Question: I have a clean android studio (0.4.5) project where I have added an ImageView for the background. But somehow it isn't working. The image is showing in the designer but on the device.
Do you know why this is happening?

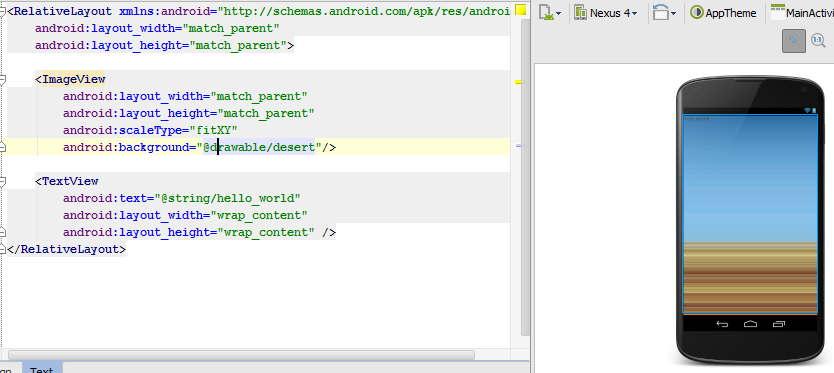
Answer: As I said in the above comment that there could be memory issue 'OutofMemoryError' because you might have large size image.